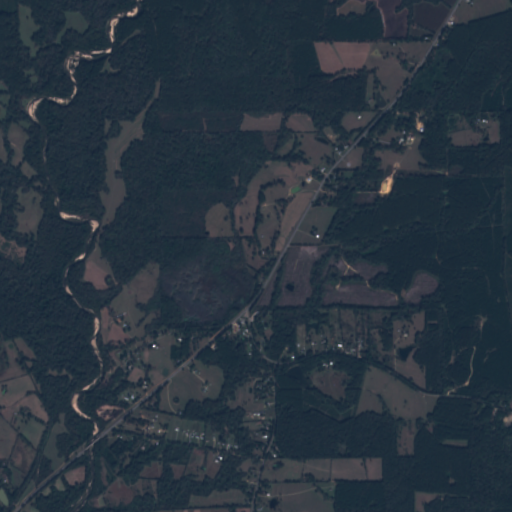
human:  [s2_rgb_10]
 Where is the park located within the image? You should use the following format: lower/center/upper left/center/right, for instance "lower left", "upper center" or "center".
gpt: The park is located in the lower left of the image.
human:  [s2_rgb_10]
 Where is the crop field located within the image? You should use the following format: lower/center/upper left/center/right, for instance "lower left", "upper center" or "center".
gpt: There is no crop field in the image.